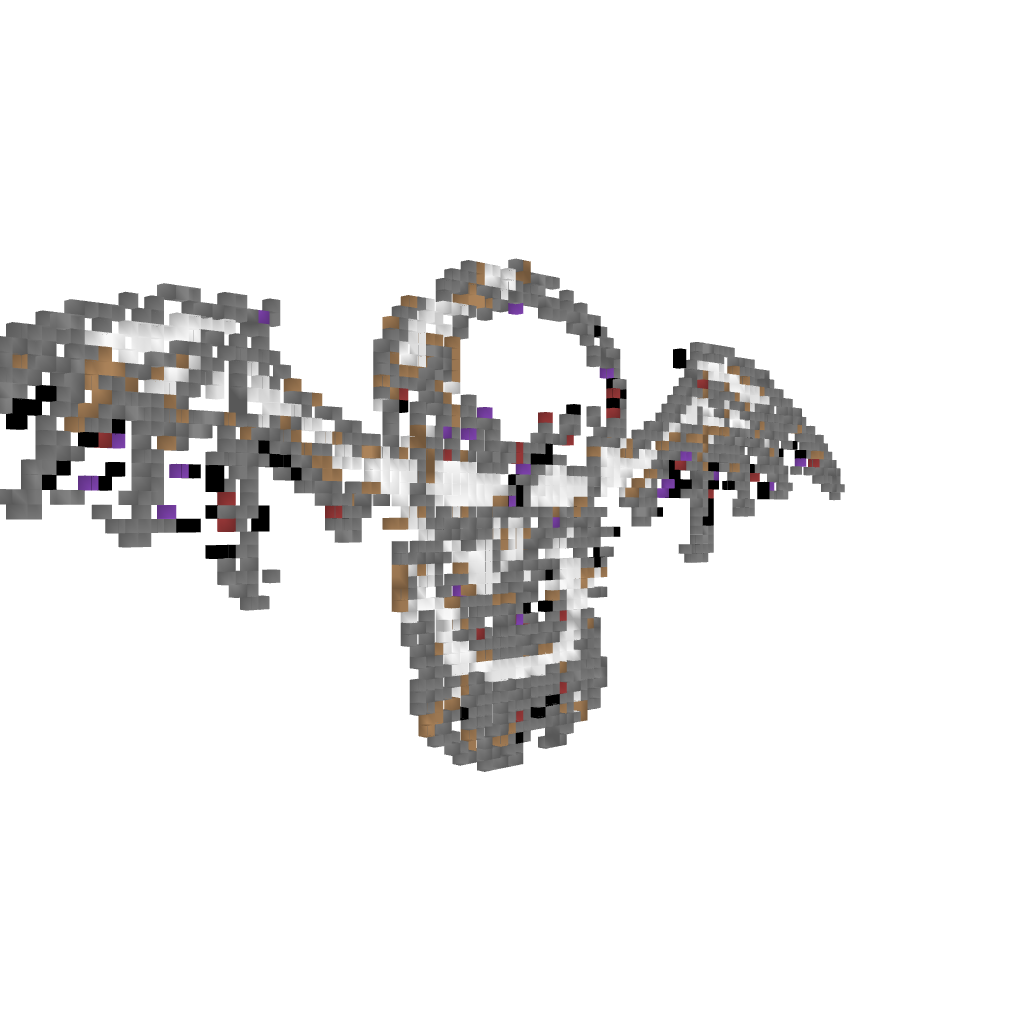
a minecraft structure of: Avenged Sevenfold Logo bad low quality